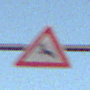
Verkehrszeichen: WildwechselRechts
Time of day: SunriseSunset
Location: Outdoor (Nature)
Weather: Clear
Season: NotSpecified
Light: Natural